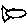
Label: fish